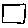
Label: square